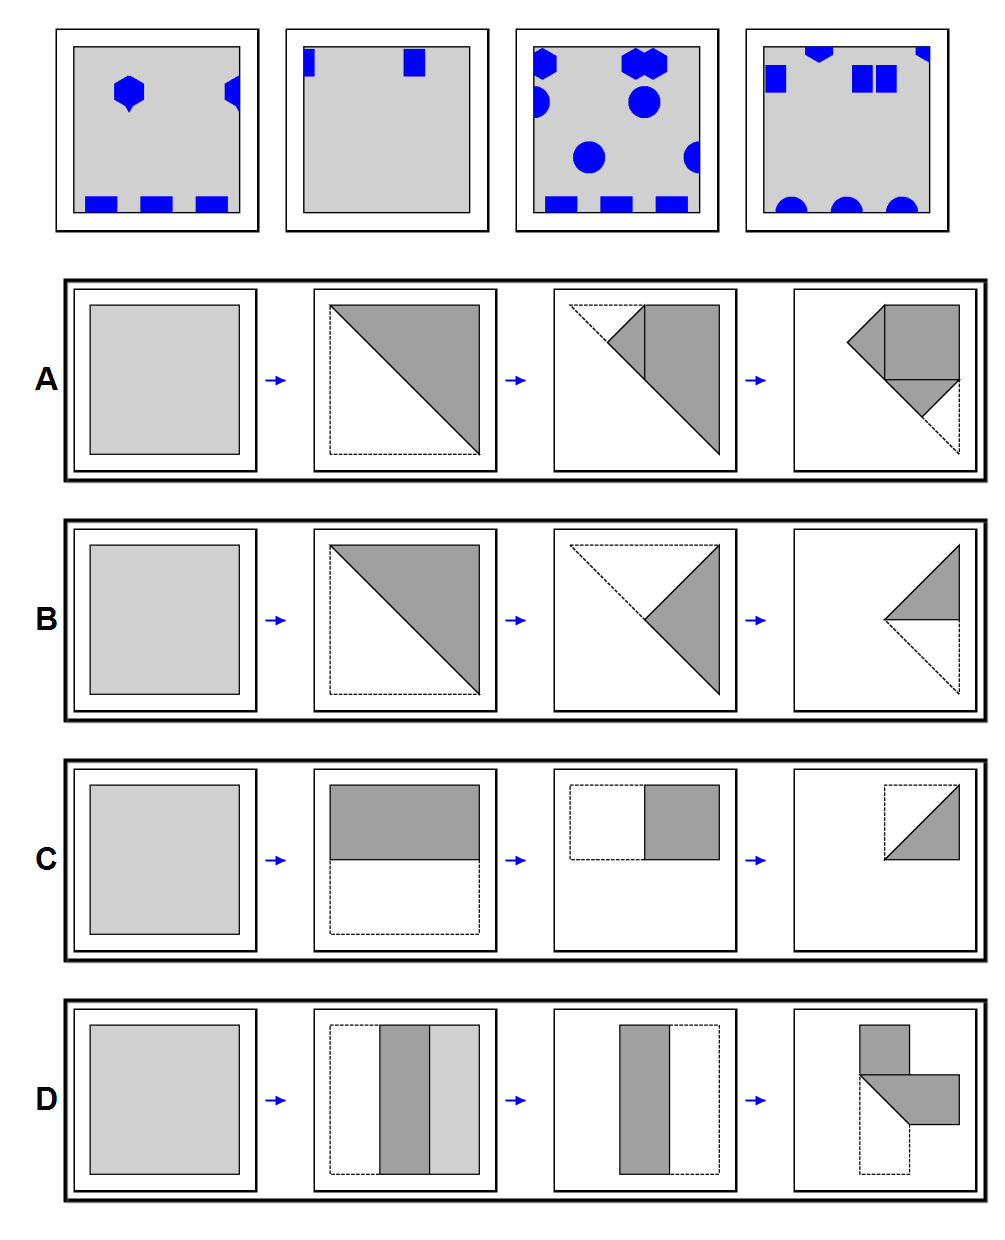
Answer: D